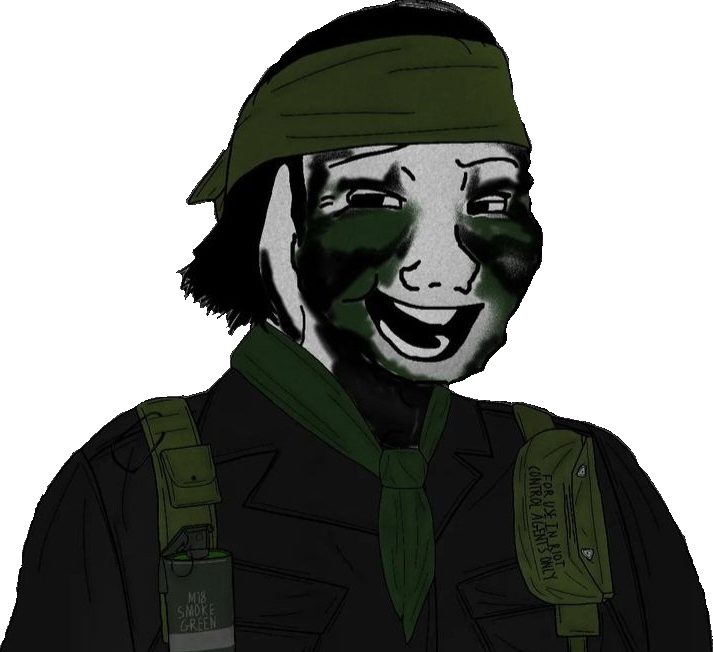
Label: 5_Smugjak